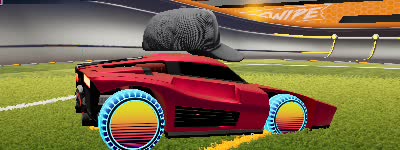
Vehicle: breakout